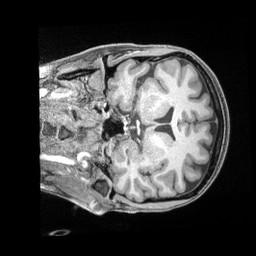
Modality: T1w
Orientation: coronal
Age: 34
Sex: female
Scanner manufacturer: siemens
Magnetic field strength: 3 T
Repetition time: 2 s
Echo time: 0.00211 s